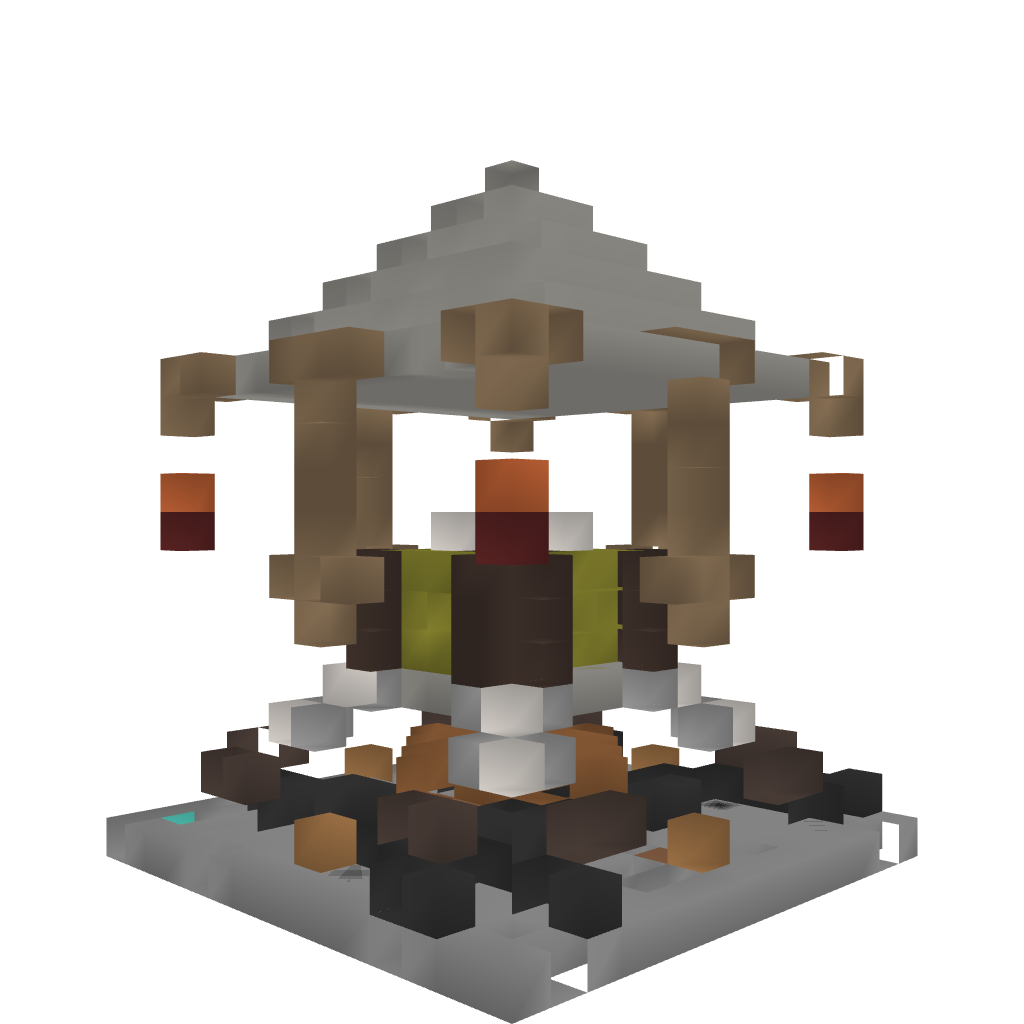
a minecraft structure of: Enchantment Nexus